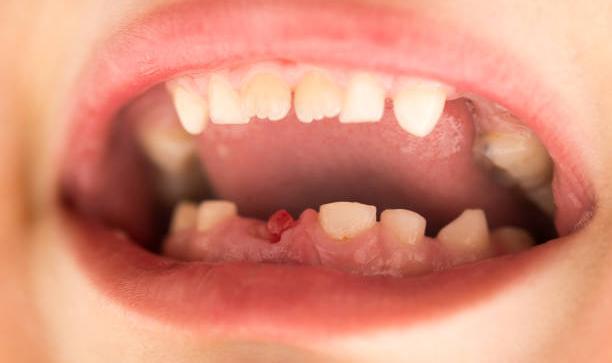
Condition: hypodontia